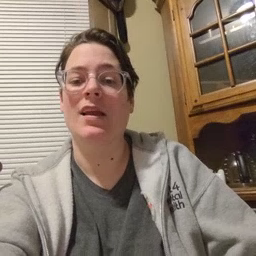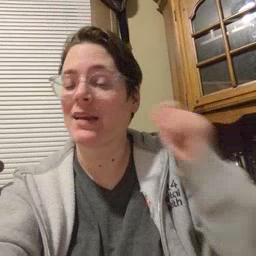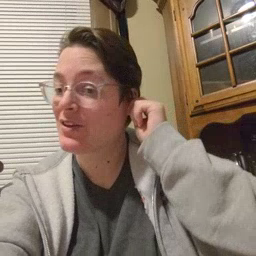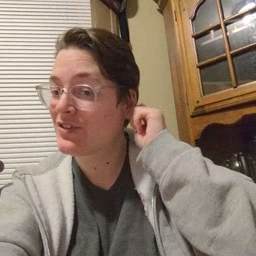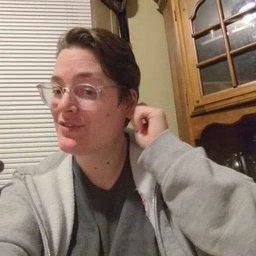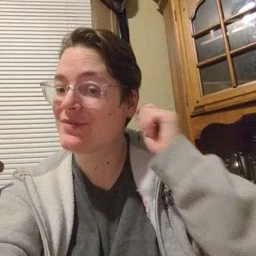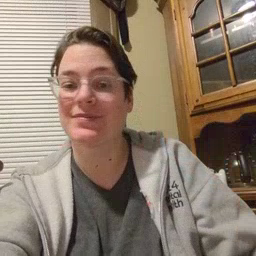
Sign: ear